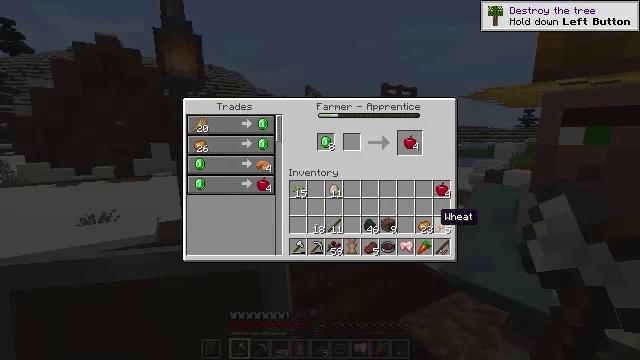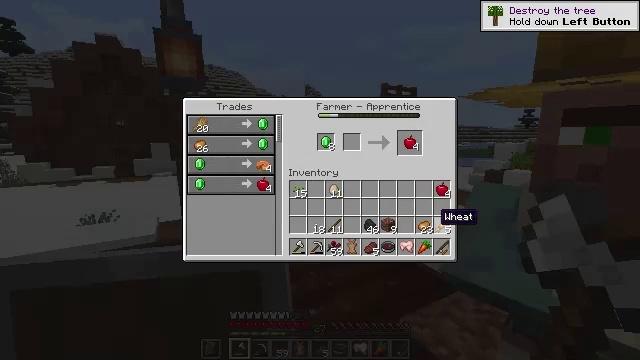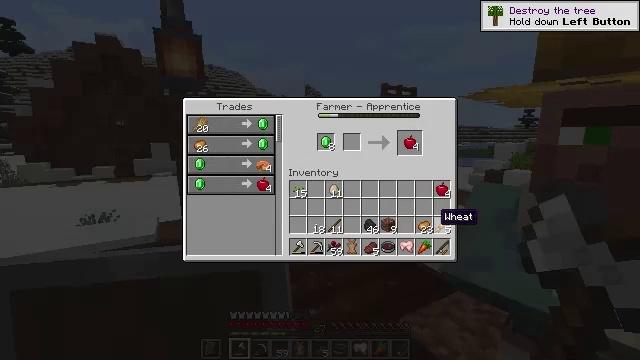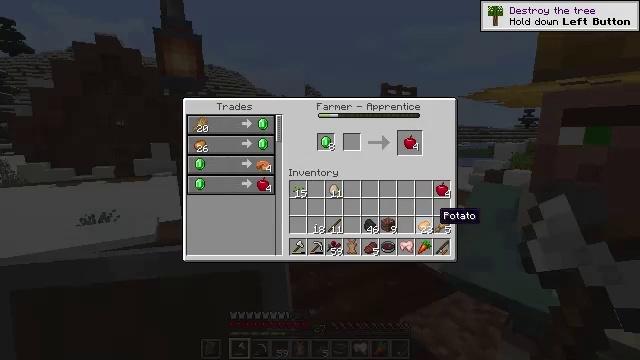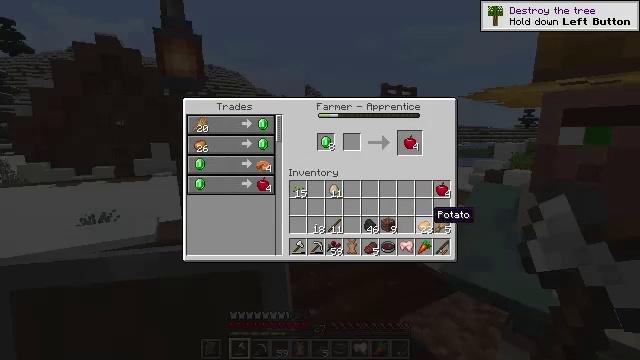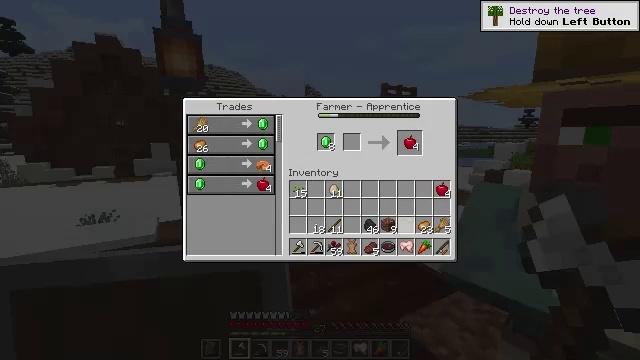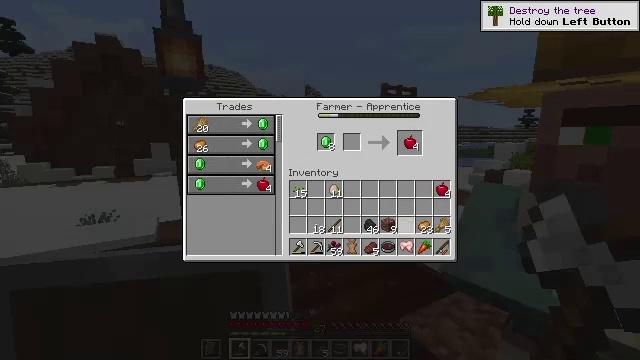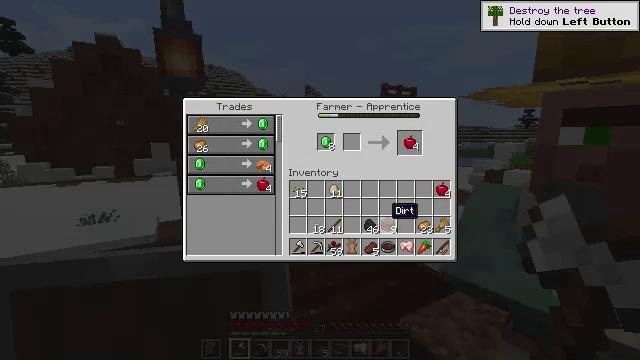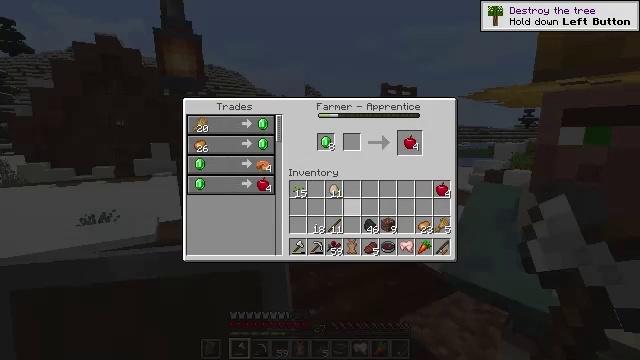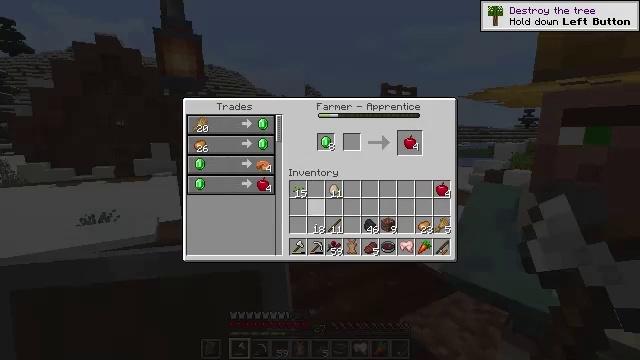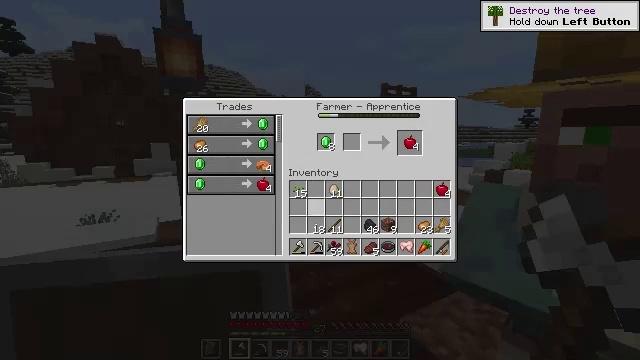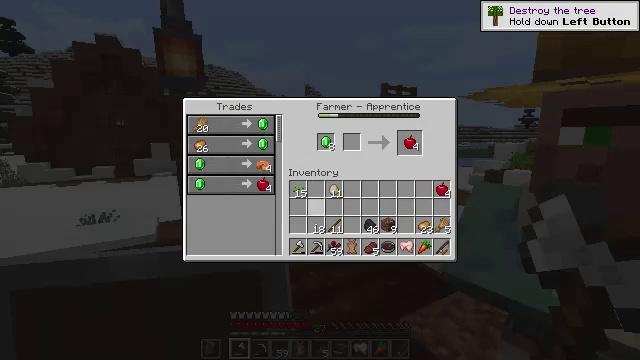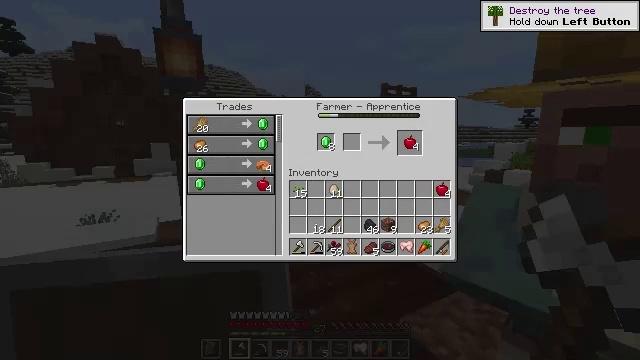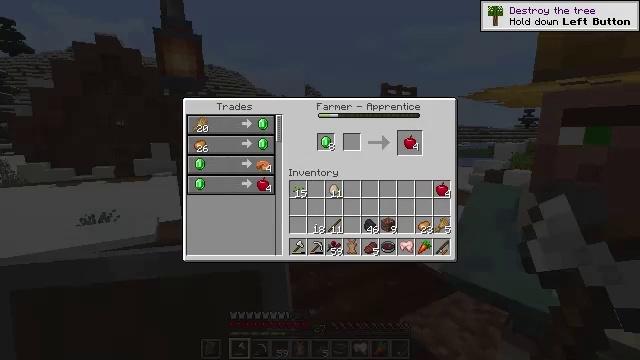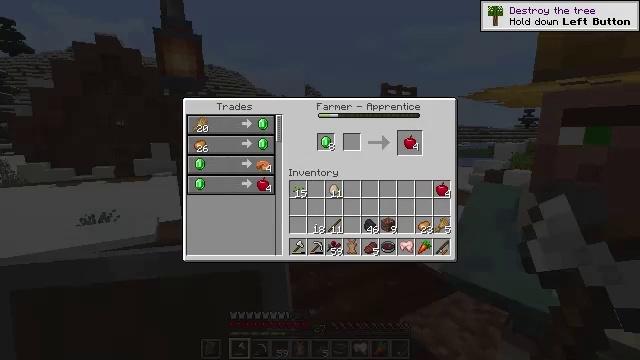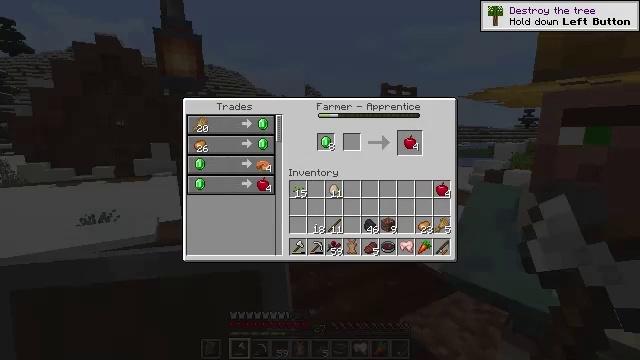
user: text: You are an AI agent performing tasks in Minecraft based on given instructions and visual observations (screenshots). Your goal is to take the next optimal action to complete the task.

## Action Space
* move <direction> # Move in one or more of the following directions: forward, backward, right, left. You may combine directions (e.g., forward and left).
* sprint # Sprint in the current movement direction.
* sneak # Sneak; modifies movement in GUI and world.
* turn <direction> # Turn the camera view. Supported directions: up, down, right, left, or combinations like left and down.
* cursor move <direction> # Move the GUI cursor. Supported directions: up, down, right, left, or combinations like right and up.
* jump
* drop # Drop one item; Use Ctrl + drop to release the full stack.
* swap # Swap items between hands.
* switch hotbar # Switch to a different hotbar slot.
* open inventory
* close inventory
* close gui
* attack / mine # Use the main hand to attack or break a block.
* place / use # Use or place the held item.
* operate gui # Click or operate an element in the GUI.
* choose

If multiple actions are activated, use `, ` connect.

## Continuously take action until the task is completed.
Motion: motion action
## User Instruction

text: Prepare a pumpkin pie at the crafting table.
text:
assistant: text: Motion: no_op
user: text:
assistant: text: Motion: no_op
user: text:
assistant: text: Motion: no_op
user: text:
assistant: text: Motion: no_op
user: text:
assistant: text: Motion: cursor move left
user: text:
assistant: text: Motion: cursor move left
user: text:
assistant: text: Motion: cursor move left
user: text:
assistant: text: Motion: cursor move left and up
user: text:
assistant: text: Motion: cursor move left
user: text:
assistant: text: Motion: no_op
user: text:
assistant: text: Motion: no_op
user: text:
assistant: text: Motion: cursor move up
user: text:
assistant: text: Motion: cursor move up
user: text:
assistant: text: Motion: no_op
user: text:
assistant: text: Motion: no_op
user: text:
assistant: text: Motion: no_op
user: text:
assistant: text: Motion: no_op
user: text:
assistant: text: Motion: no_op
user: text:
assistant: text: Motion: no_op
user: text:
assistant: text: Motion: operate gui
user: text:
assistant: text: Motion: operate gui
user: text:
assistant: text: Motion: operate gui
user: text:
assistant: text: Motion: no_op
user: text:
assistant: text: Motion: no_op
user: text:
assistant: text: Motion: cursor move down
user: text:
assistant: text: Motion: cursor move right and down
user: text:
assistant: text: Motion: cursor move right and down
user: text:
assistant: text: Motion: no_op
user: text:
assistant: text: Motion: no_op
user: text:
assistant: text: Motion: no_op